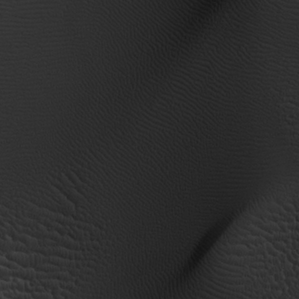
Label: non_frost